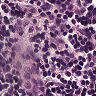
Metastatic tissue present: no